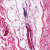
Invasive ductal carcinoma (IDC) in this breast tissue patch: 0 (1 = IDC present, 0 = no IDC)